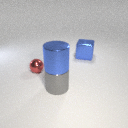
large blue metal cylinder above large gray metal cylinder